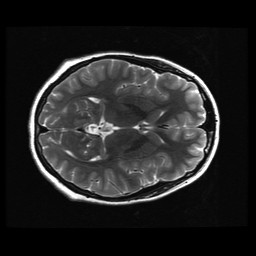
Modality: T2w
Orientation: axial
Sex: female
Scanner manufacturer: ge
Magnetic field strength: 3 T
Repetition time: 5 s
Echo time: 0.1013 s